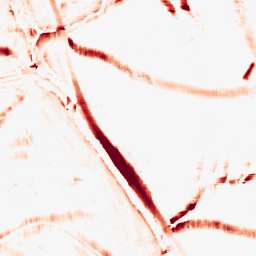
Category: morphological
Decomposition family: morphological_square
Decomposition parameters: operation: opening
size: 15
Upsampling method: cubic_mitchell
Upsampling parameters: scale: 4
Upsampling scale: 4